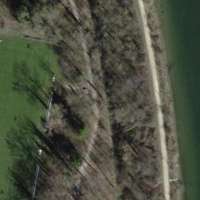
EUNIS habitat code: 41
Species observed at this site:
Castor fiber